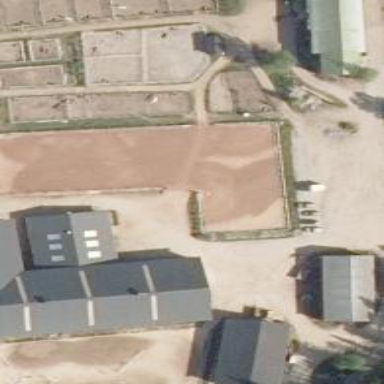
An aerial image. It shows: Equestrian pitch enclosed by fence.